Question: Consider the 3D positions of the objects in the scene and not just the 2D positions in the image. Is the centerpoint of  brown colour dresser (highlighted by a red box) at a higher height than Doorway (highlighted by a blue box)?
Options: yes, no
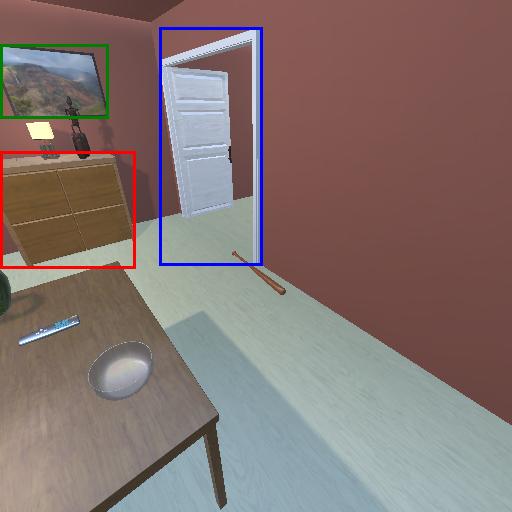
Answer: yes